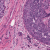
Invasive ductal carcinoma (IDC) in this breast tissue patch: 1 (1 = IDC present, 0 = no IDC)